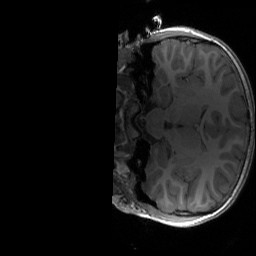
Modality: T1w
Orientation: coronal
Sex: male
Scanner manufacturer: siemens
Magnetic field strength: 3 T
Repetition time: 1.9 s
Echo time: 0.00243 s